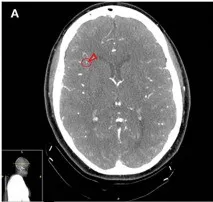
(A) Computed tomography angiography indicating short segment occlusion versus critical stenosis in the M2/M3 branch vessels of the rMCA.
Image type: radiology (ct)